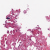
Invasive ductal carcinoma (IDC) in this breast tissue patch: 0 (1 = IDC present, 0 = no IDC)